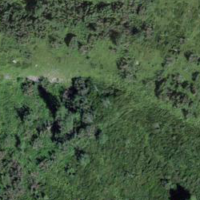
EUNIS habitat code: 26
Species observed at this site:
Vaccinium vitis-idaea